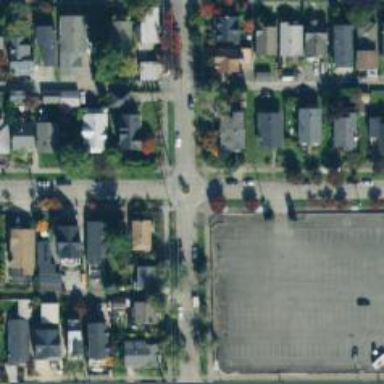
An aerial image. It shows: Unmarked road crossing.